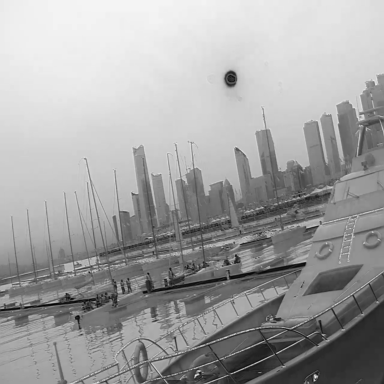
There is a canoe in the infrared image.